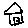
Label: house